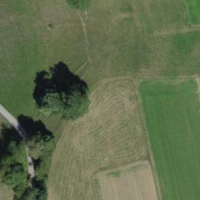
EUNIS habitat code: 24
Species observed at this site:
Campanula trachelium